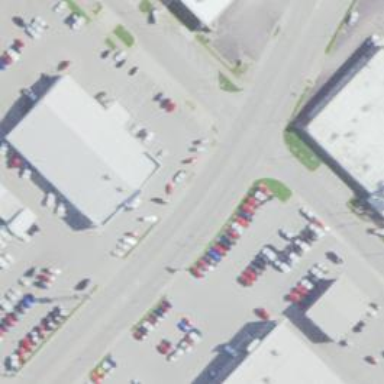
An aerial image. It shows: Car shop building.